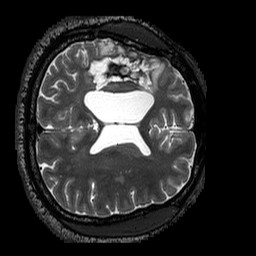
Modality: T2w
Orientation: axial
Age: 42
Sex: male
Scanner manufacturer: siemens
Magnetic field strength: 3 T
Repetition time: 3.2 s
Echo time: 0.567 s